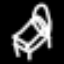
Label: bed